Interaction volume radius: 5 \u00c5
Interaction volume height: 45 \u00c5
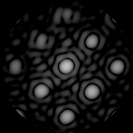
Disorder parameter: 0.05946